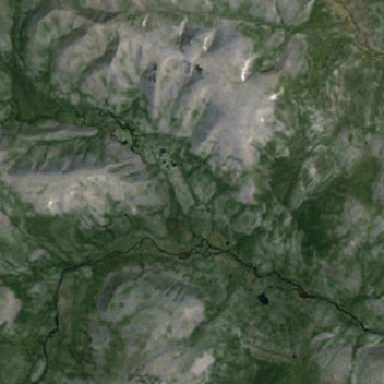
Several rivers run through the hill .